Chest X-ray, PA view. Patient: 59 years old, sex M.
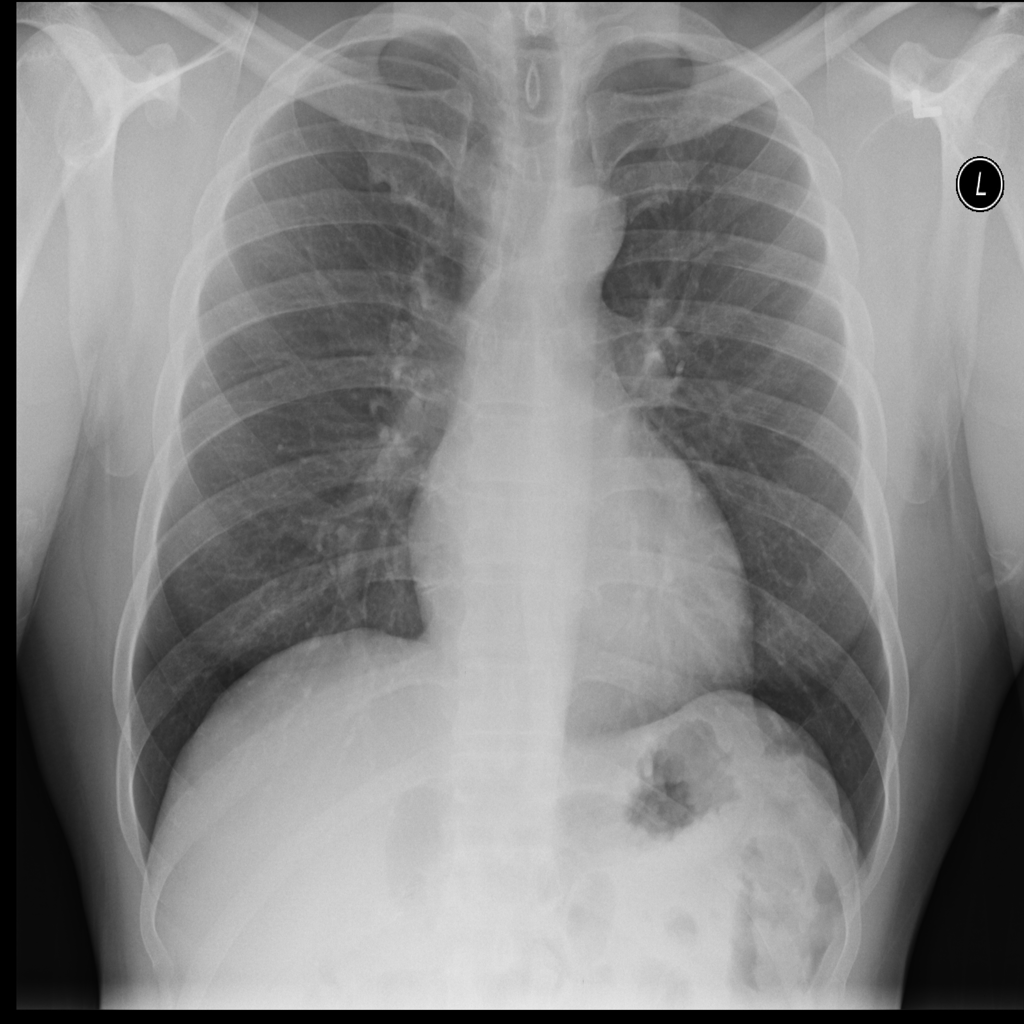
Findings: No Finding